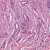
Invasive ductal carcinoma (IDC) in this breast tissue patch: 1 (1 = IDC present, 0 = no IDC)